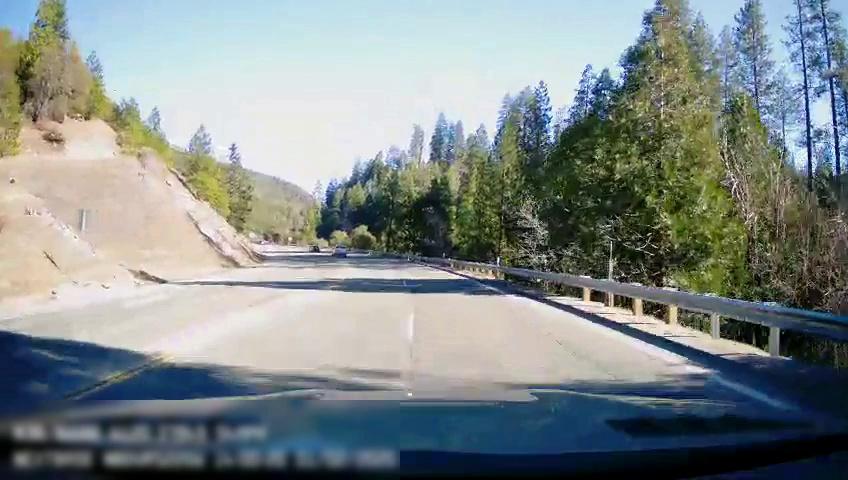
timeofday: Day
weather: Sunny
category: Drivable Space
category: Drivable Space
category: Vehicles | Truck
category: Lanes | Opposite Lane
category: Lanes | Current Lane
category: Lanes | Opposite Lane
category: Lanes | Current Lane
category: Lanes | Current Lane